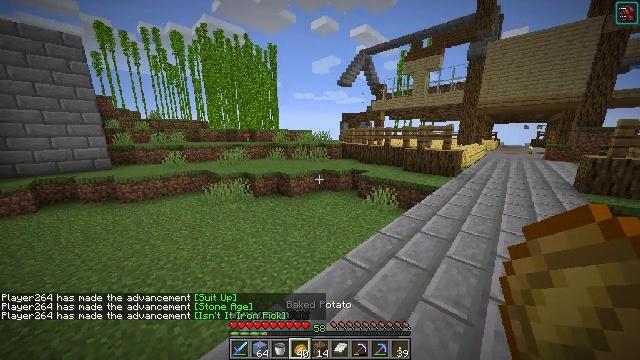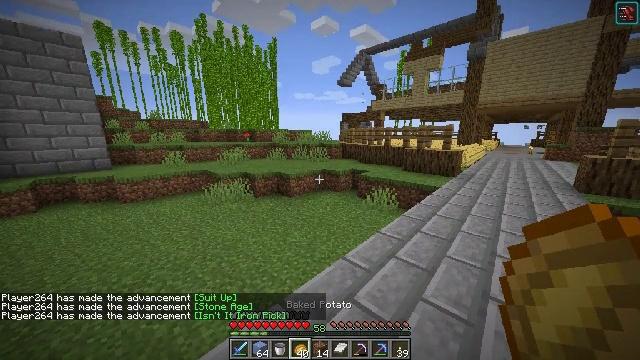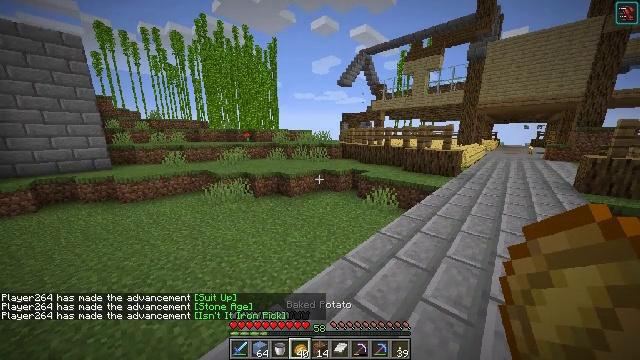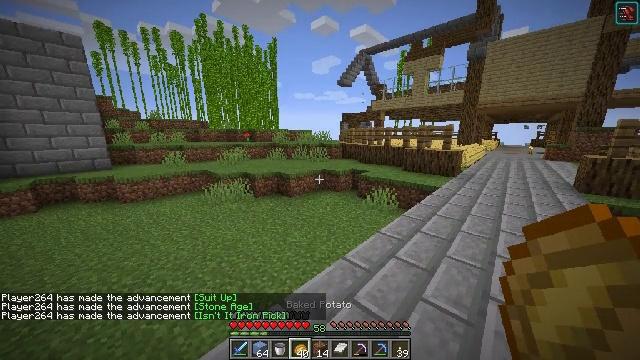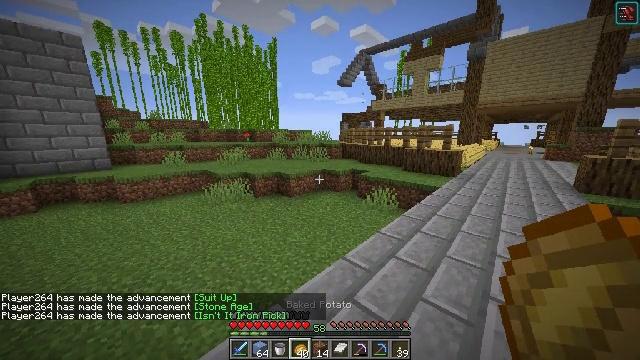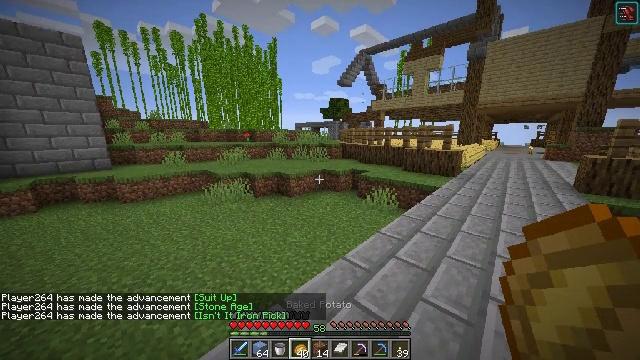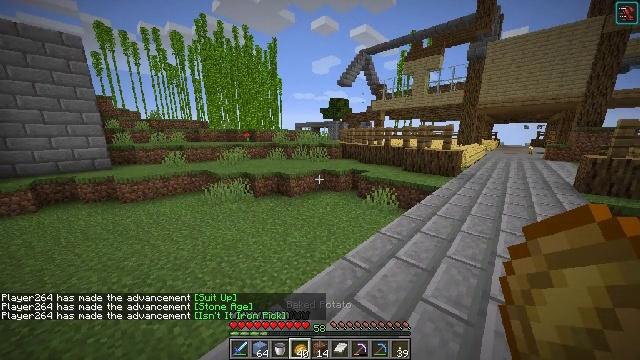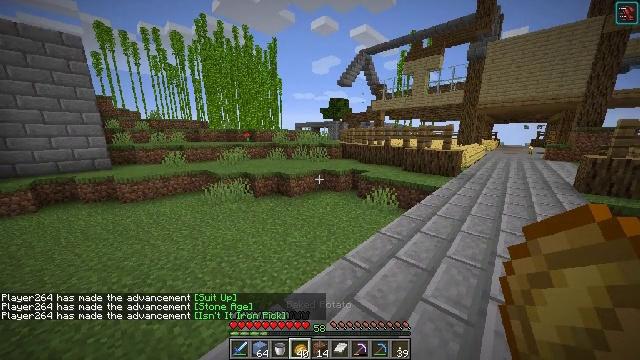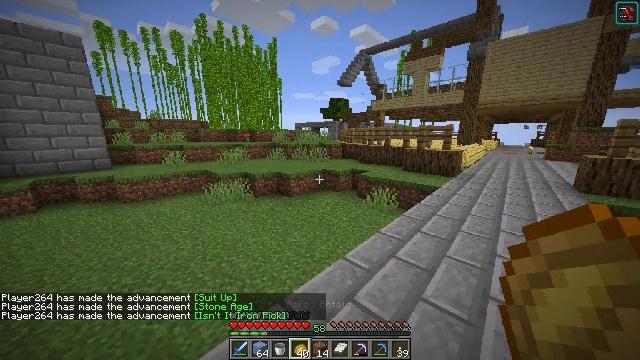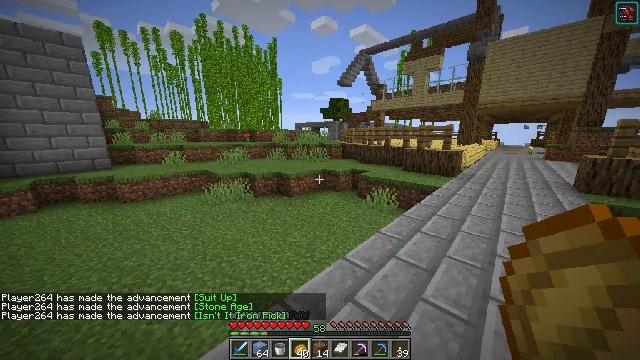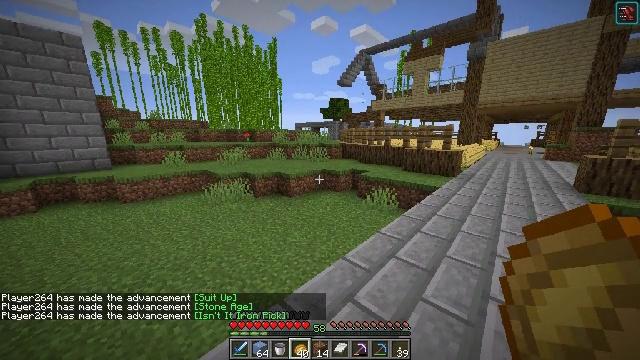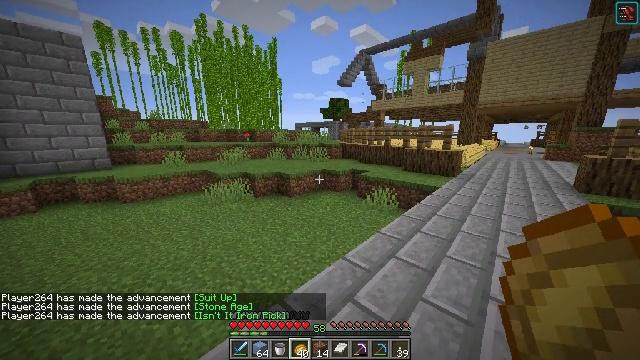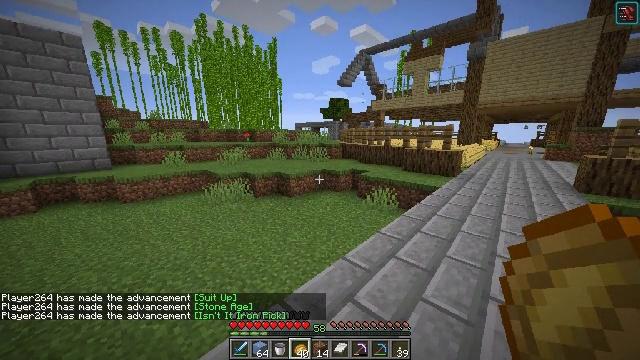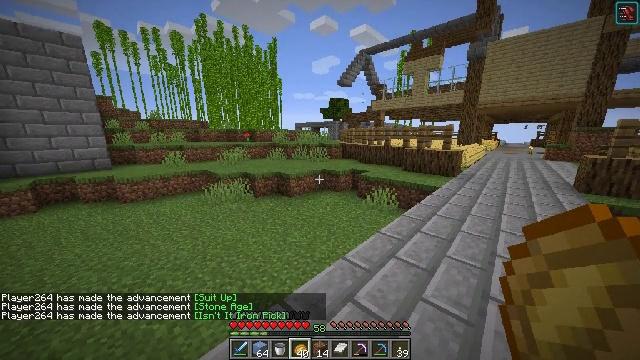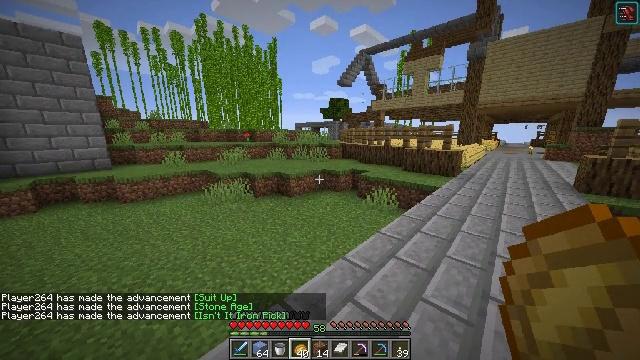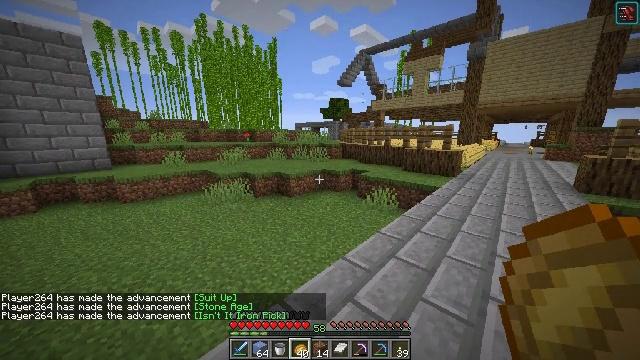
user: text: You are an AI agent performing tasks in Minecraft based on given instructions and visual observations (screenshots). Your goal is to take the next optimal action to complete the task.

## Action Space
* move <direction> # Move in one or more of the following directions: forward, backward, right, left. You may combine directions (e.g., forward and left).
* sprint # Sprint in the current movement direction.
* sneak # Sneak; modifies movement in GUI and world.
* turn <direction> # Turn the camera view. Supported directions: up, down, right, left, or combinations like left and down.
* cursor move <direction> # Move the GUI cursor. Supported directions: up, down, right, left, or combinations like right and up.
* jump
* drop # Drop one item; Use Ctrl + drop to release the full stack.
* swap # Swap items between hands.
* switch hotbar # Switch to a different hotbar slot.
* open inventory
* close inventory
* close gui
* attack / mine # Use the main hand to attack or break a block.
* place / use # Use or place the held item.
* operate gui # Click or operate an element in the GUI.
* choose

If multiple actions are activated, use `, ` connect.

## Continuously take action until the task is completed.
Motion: motion action
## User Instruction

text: Open the crafting table and arrange ice blocks to craft packed ice.
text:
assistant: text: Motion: no_op
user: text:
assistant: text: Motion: no_op
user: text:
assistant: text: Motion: no_op
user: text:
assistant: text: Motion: no_op
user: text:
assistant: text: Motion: no_op
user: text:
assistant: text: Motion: no_op
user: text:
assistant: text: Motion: no_op
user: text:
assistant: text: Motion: no_op
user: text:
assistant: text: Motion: no_op
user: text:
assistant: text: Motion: no_op
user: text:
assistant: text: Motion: no_op
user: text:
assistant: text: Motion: no_op
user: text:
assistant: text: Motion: no_op
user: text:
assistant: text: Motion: no_op
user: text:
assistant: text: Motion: no_op
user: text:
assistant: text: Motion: no_op
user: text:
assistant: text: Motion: no_op
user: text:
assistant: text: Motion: no_op
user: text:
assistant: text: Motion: no_op
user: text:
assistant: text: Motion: no_op
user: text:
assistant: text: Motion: no_op
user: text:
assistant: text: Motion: no_op
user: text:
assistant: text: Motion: no_op
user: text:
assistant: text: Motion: no_op
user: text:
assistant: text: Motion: no_op
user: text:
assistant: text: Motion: no_op
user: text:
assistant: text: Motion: no_op
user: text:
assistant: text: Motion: no_op
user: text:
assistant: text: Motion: no_op
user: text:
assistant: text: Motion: no_op